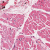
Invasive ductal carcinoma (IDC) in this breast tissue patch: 0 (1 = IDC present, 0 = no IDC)